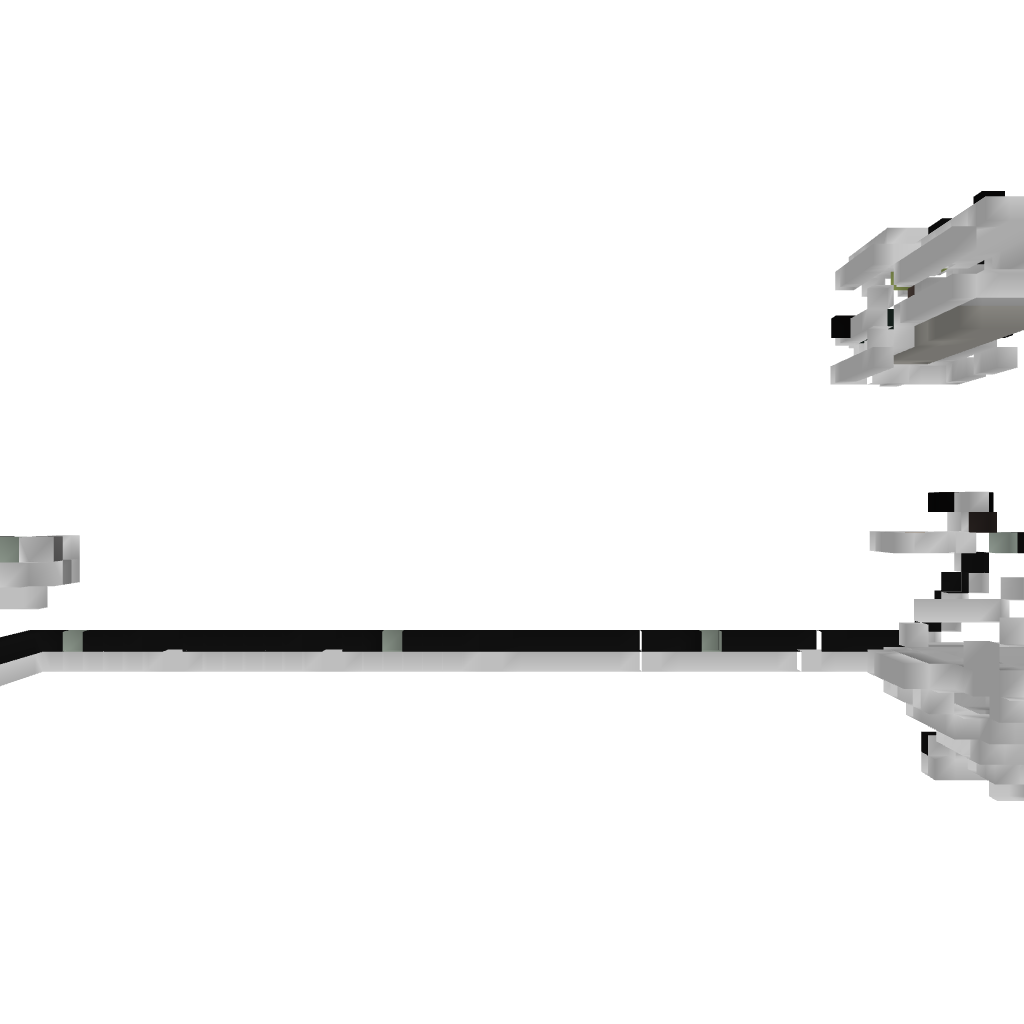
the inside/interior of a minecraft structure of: TNT Mob Trap-Death Bowl